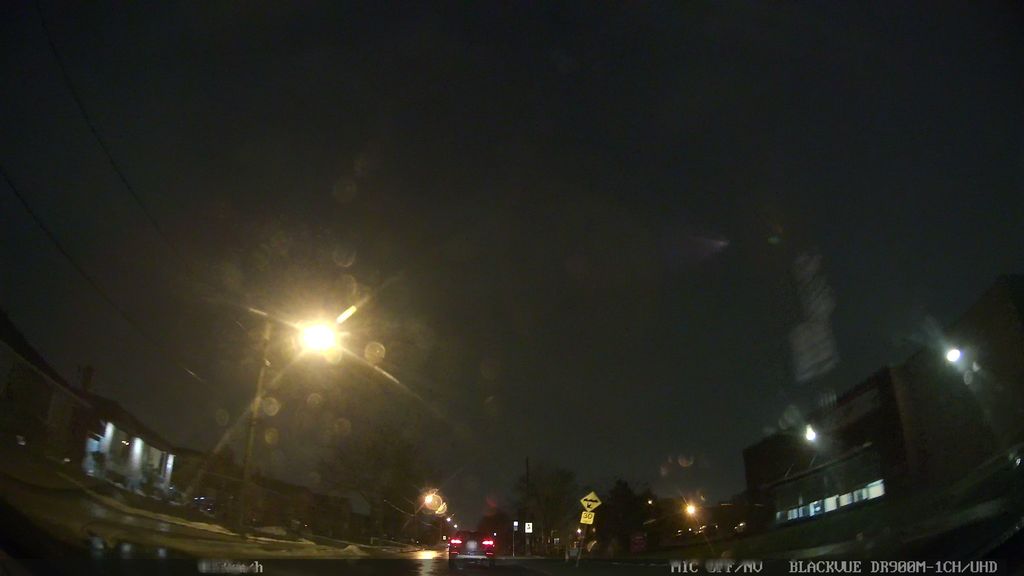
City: toronto